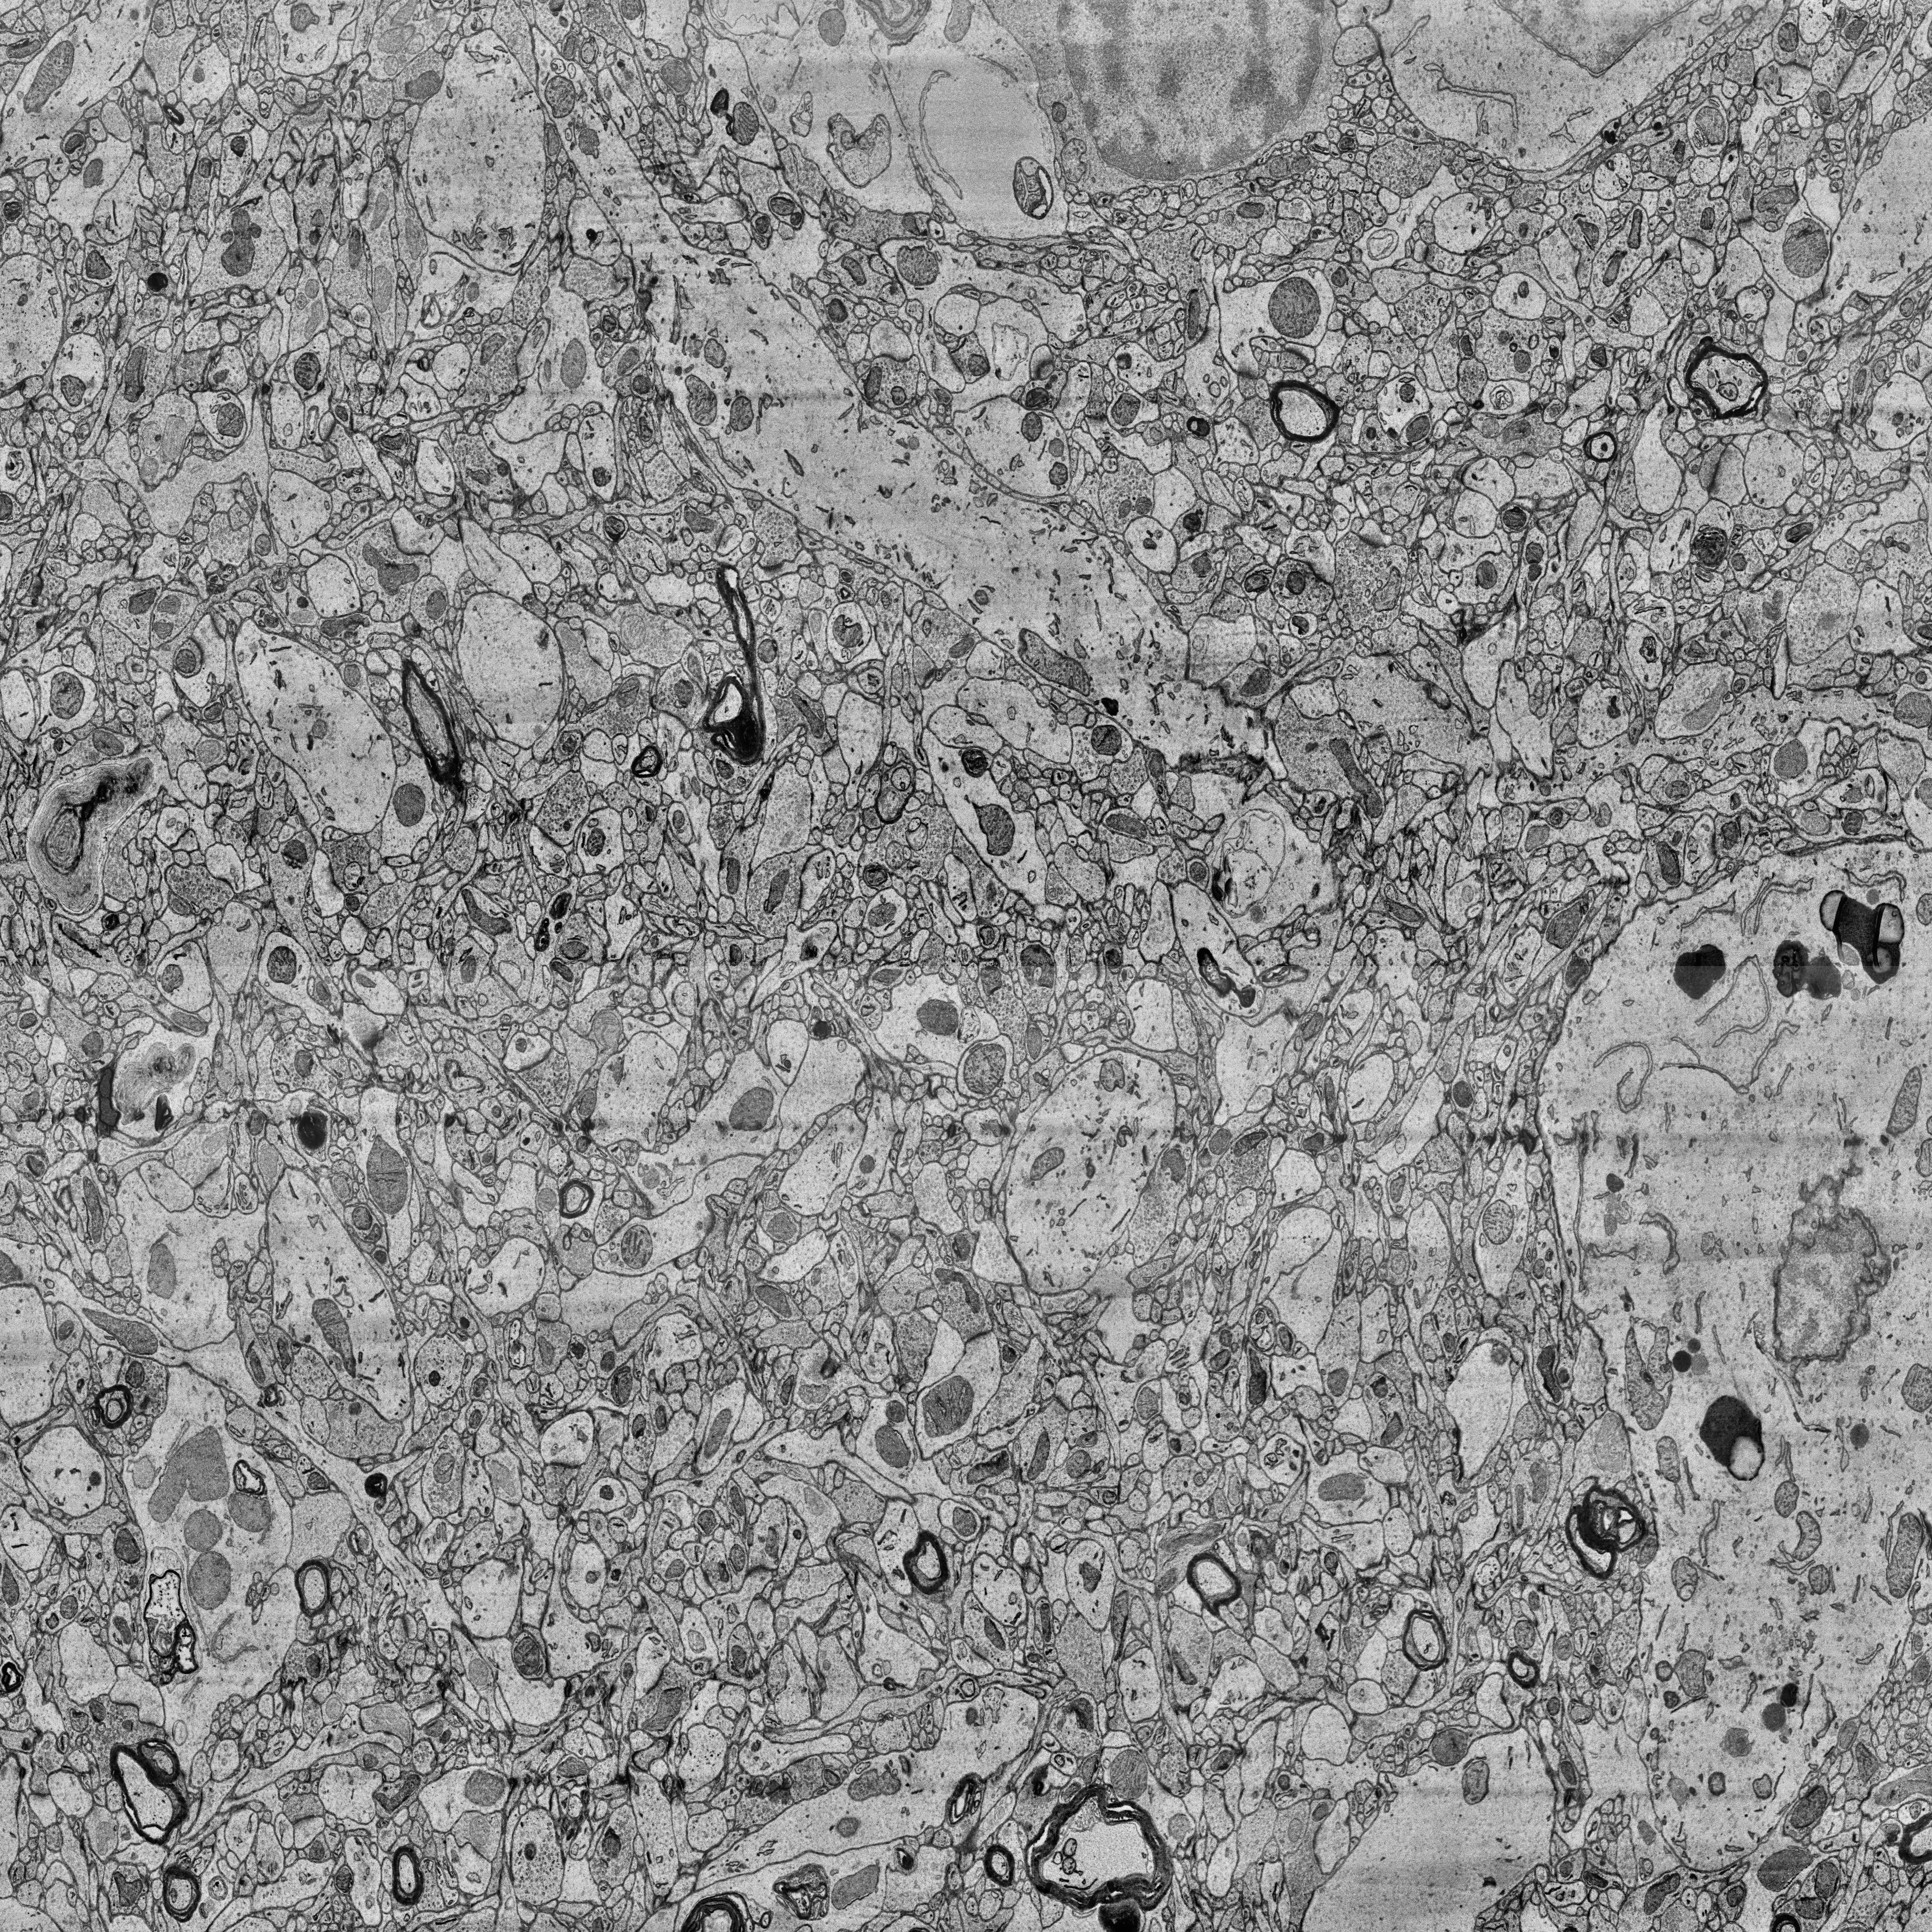
Electron microscopy slice of human cortex tissue
Slice depth (z): 201
Mitochondria instances in slice: 481